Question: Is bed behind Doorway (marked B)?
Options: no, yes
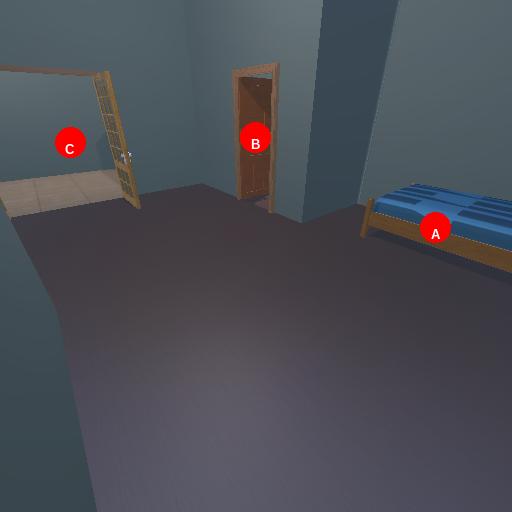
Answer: no